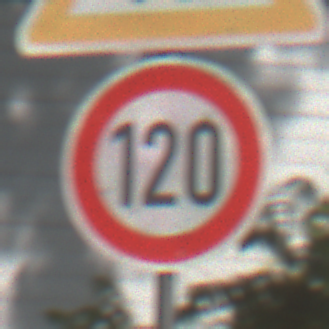
Verkehrszeichen: Geschwindigkeit120
Zusatzzeichen oben: EinseitigVerengteFahrbahnLinks
Umgebung: Outdoor, Suburban
Tageszeit: Midday
Wetter: Clear
Licht: Natural
Jahreszeit: NotSpecified
Kontrast: HighContrast